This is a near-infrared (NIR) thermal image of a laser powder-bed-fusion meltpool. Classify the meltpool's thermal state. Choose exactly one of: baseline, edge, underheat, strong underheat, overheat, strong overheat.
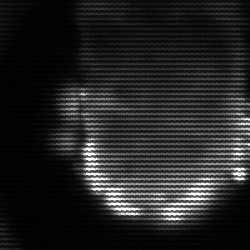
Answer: baseline